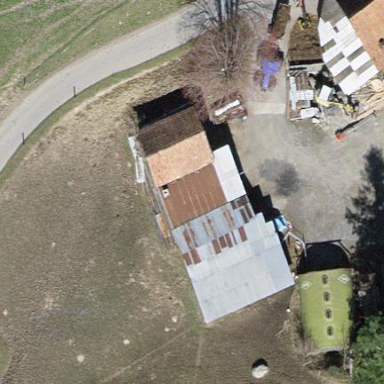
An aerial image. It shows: Shed building.